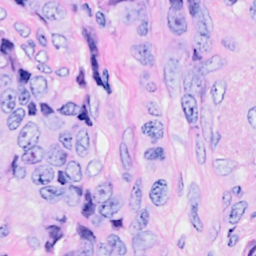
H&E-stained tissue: Breast